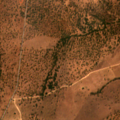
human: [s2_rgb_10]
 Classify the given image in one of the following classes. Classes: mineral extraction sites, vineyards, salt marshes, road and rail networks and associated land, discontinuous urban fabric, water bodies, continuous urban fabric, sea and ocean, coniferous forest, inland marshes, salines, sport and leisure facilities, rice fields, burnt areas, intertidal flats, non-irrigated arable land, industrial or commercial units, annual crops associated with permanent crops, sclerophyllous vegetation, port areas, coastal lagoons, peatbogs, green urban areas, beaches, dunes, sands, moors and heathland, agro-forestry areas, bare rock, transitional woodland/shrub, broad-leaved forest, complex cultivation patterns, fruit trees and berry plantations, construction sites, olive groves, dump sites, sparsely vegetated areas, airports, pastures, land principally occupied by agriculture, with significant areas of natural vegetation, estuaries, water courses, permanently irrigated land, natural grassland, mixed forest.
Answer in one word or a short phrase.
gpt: pastures, agro-forestry areas